Field crop: maize
Growth stage: 2
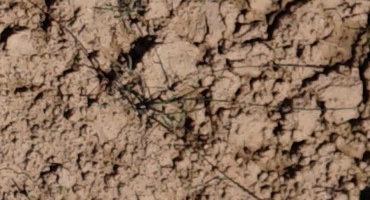
Species: lolium